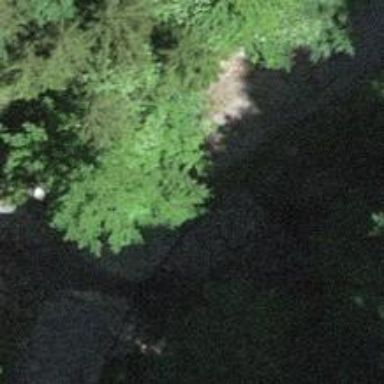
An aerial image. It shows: Dirt footway bridge.